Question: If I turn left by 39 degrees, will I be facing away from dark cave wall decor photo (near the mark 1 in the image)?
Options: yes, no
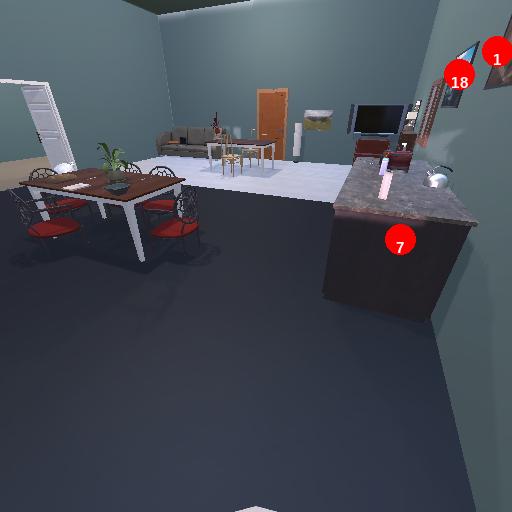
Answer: yes